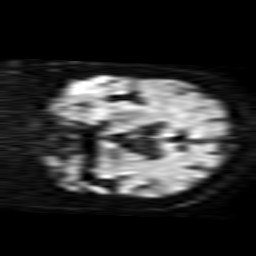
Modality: TRACE
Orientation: coronal
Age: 72
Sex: male
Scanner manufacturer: philips
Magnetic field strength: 1.5 T
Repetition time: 4.802 s
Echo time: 0.07764 s